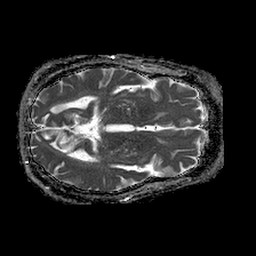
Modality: ADC
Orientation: axial
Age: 65
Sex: male
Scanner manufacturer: philips
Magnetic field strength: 1.5 T
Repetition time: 4.6 s
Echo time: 0.08631 s